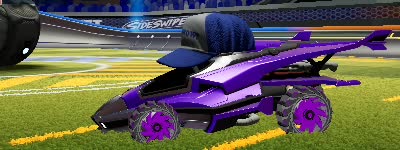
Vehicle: aftershock